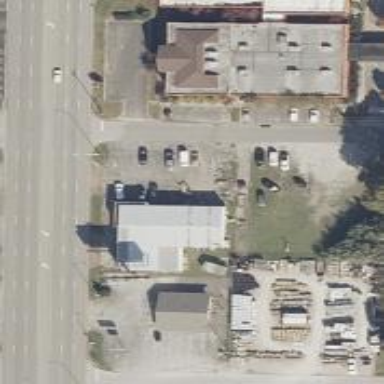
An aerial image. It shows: Alley classified as service road.